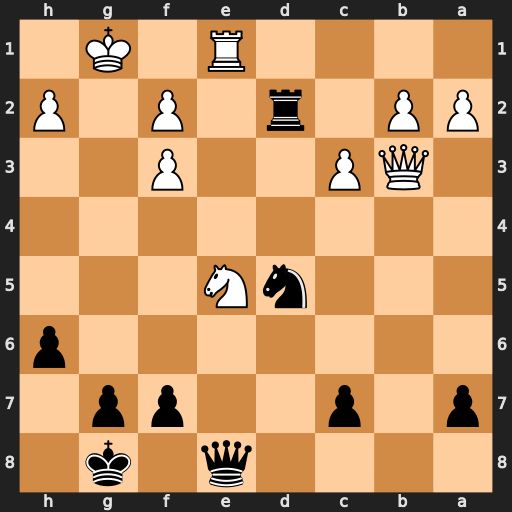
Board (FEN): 4q1k1/p1p2pp1/7p/3nN3/8/1QP2P2/PP1r1P1P/4R1K1
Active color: b
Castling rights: -
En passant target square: -
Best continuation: f6 Re2 Rxe2 Qxd5+ Kh8